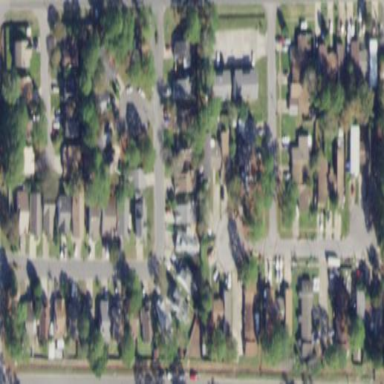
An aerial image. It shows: This residential area consists of single-family homes.